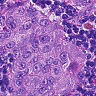
Metastatic tissue present: yes